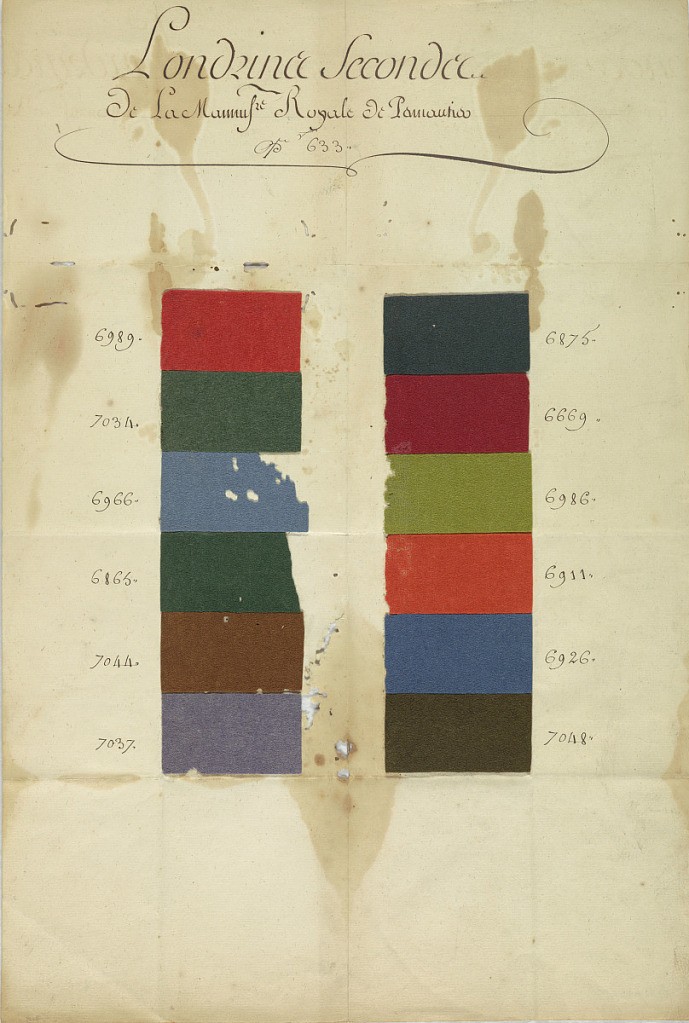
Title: Sample sheet
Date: ca. 1750
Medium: paper and wool Technique: fulled plain weave
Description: Sheet of paper pasted with twelve samples of fulled woolen cloth in greens, orange, red, blue, and browns. Intended for export to the eastern Mediterranean region.